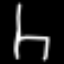
Label: chair